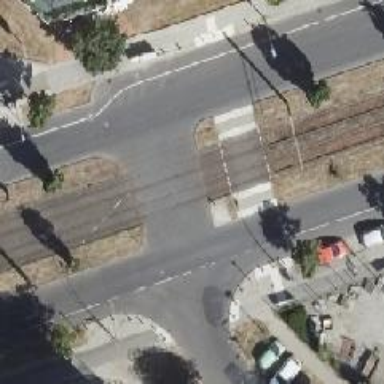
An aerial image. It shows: Tram level crossing on the railway.